Question: I would to change the start up/ logon screen that I get when I first open up R or actually Rstudio. What I would like to have is just the '' prompt and nothing else.
I know I have seen this on the web before but can't remember what the search phrase was.
I should have added that I am using !
Any suggestions?

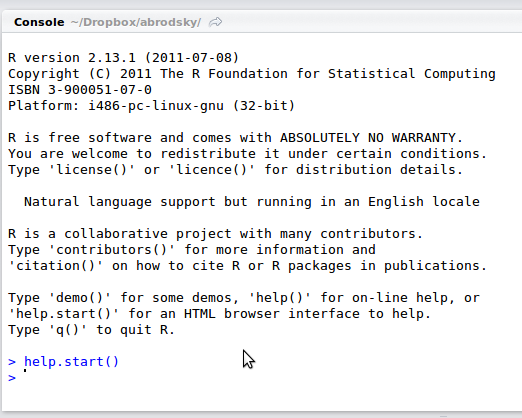
Answer: You can put this line to .bashrc in your home directory or .zshrc if you use zsh.
'''
alias R='R -q'
'''
'-q' means quiet.